Fundus camera: zeiss
Shooting center: fovea
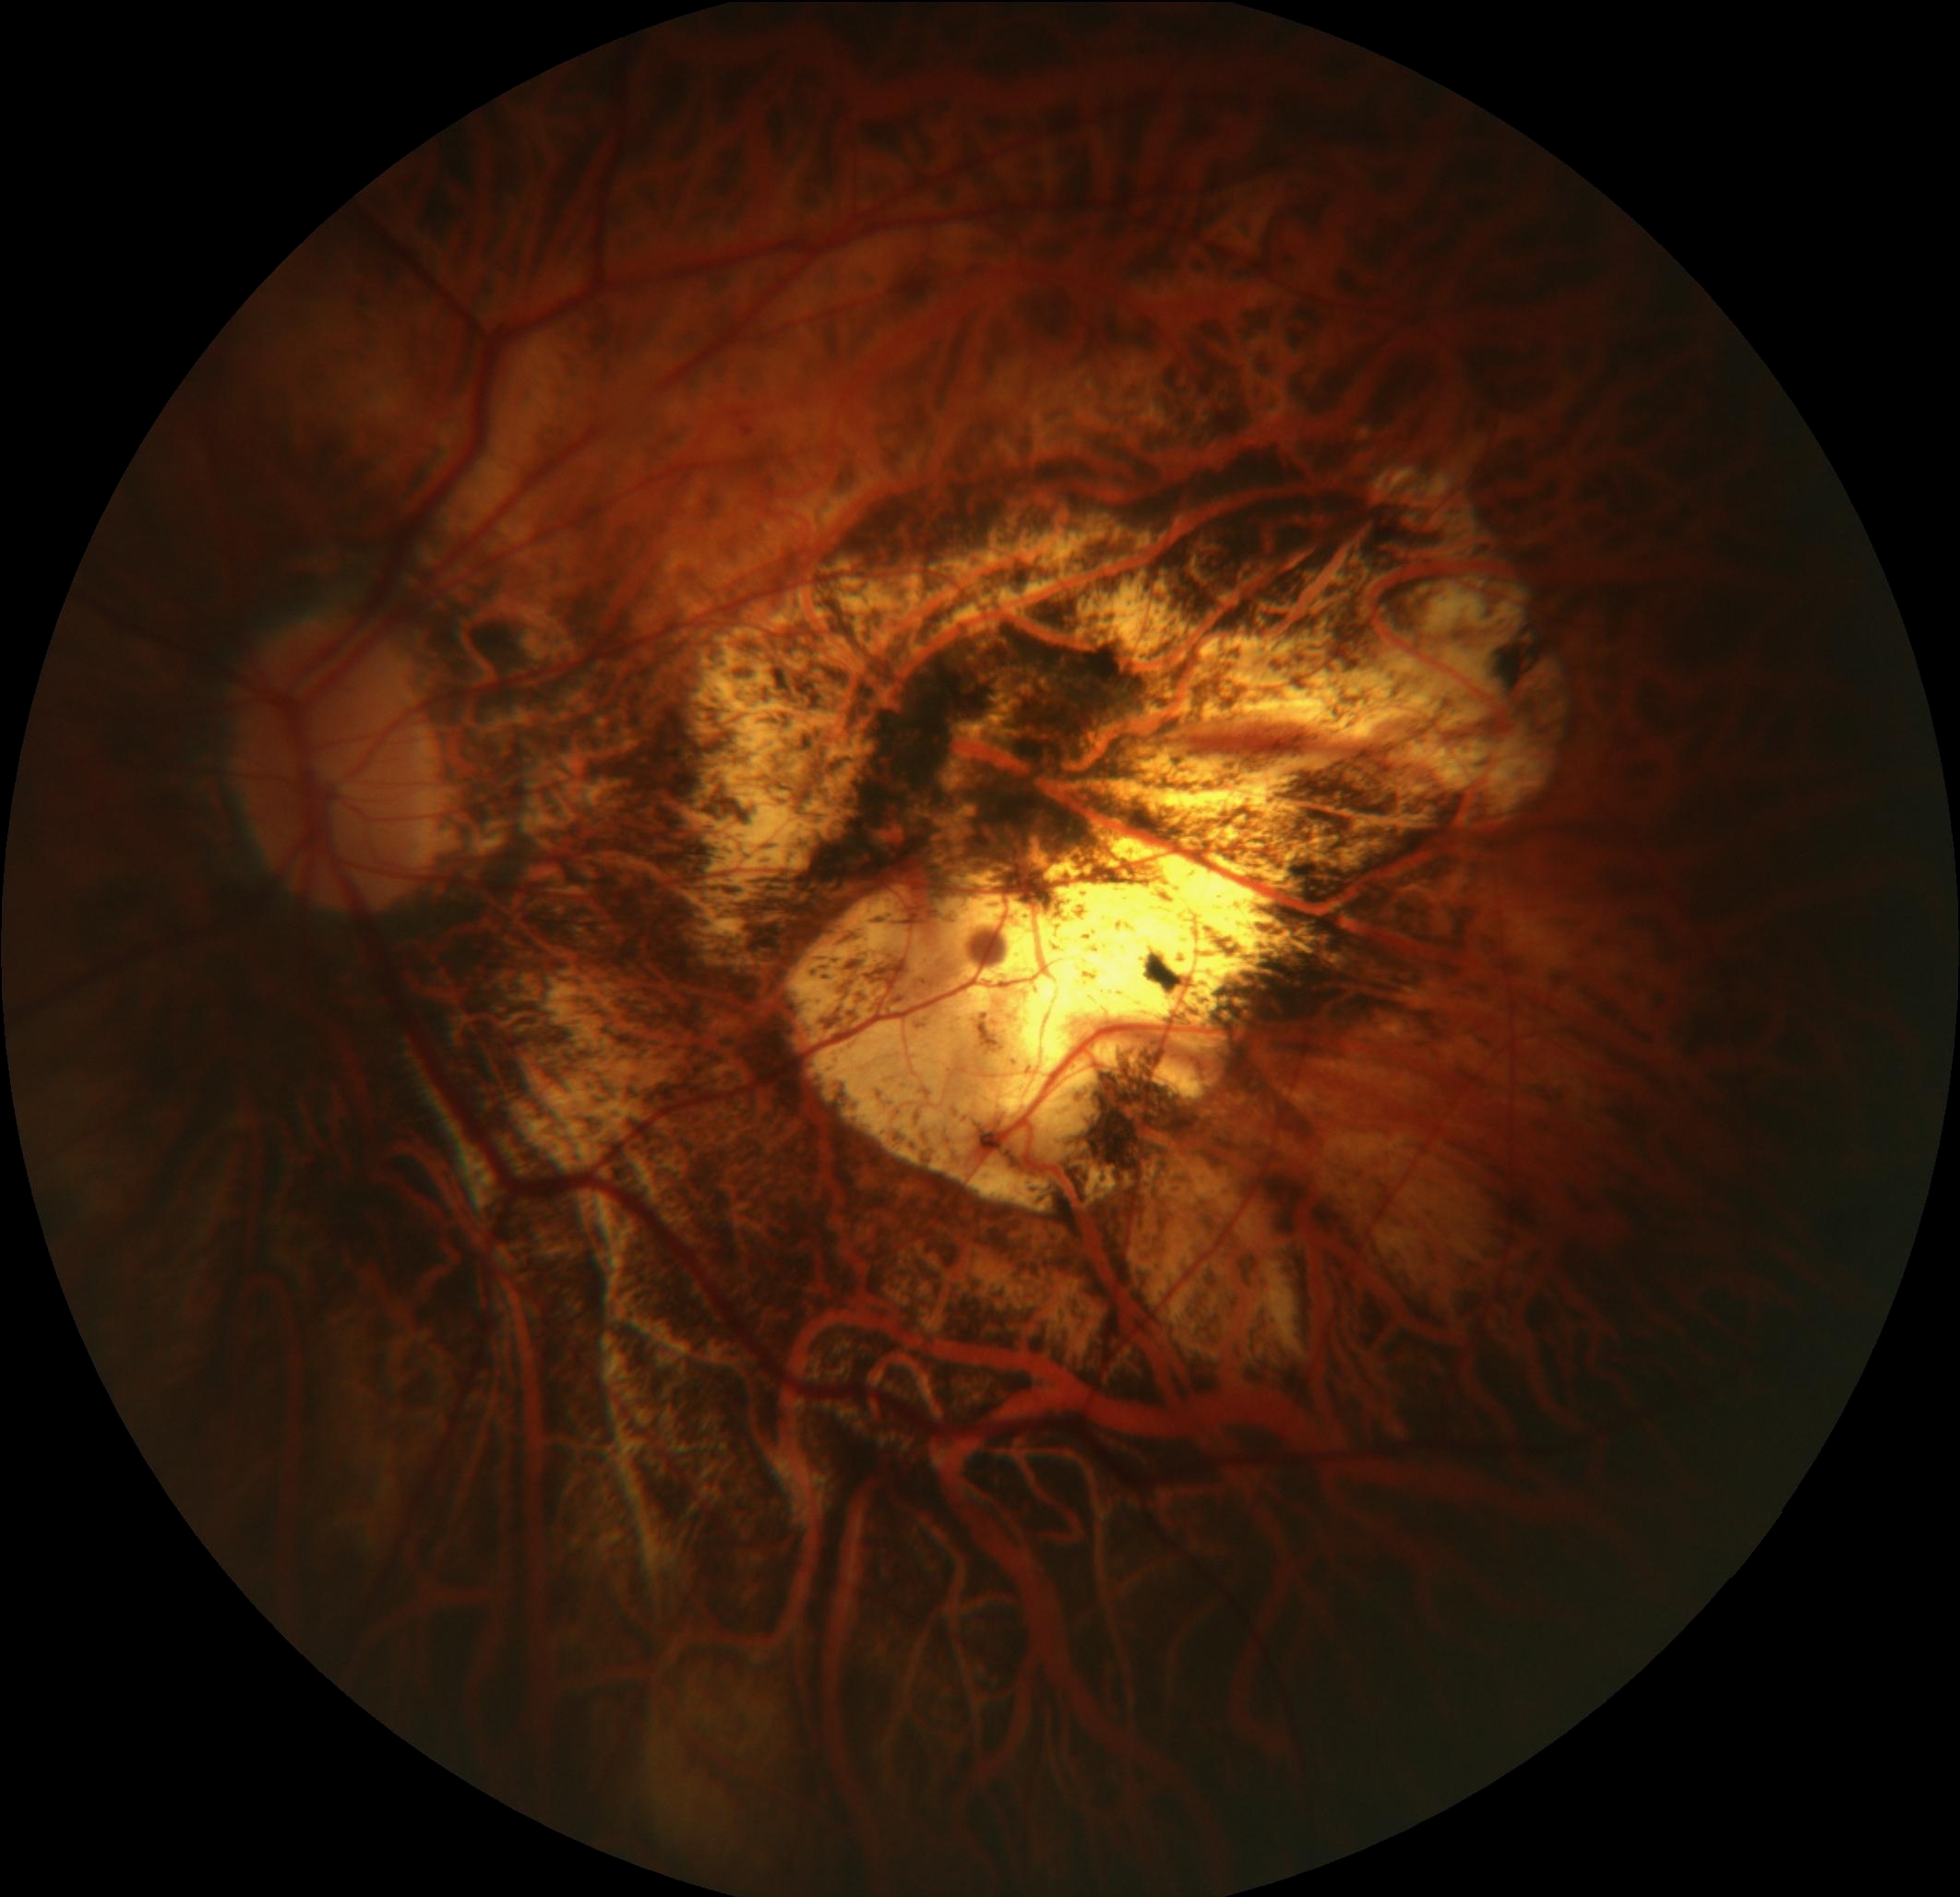
Pathologic myopia: yes
Patchy retinal atrophy: present
Retinal detachment: absent